Interaction volume radius: 10 \u00c5
Interaction volume height: 10 \u00c5
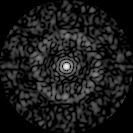
Disorder parameter: 0.8207